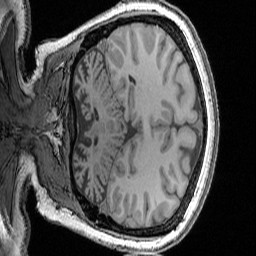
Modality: T1w
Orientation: coronal
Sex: female
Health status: ill
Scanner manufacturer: siemens
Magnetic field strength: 3 T
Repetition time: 1.57 s
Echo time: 0.00342 s